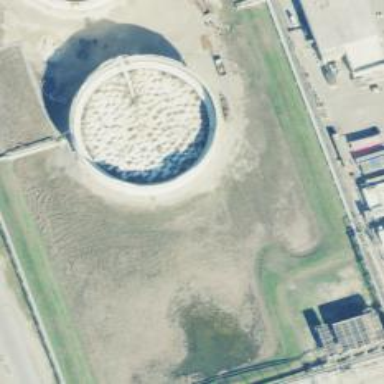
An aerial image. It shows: Storage tank which is man-made.